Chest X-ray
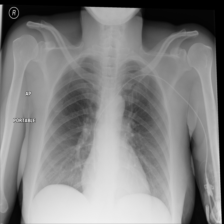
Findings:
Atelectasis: negative
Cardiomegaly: negative
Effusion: negative
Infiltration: negative
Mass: negative
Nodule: negative
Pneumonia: negative
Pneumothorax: negative
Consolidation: negative
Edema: negative
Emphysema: negative
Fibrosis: negative
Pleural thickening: negative
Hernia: negative